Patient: sex M, age 47
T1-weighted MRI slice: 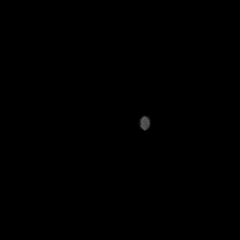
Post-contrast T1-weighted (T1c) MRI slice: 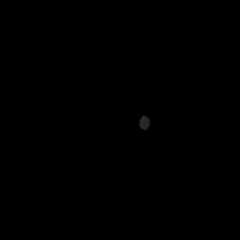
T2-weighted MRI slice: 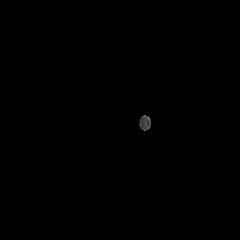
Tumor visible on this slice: no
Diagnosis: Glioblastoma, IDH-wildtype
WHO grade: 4